Interaction volume radius: 10 \u00c5
Interaction volume height: 40 \u00c5
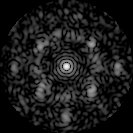
Disorder parameter: 0.6108